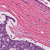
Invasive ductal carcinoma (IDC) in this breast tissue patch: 0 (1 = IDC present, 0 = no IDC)